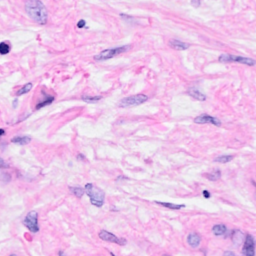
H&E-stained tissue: Breast